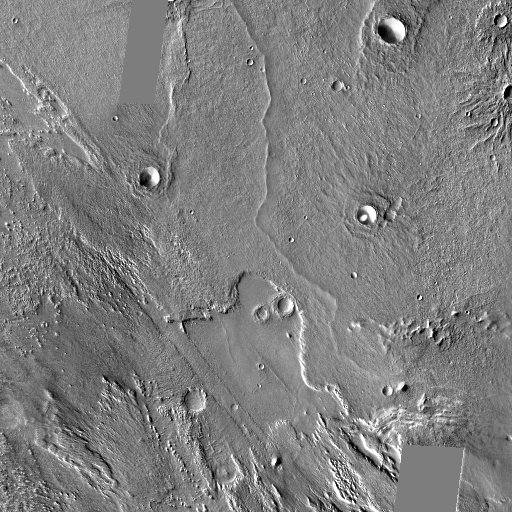
Crater classes present: Background, Other, Layered, Secondary